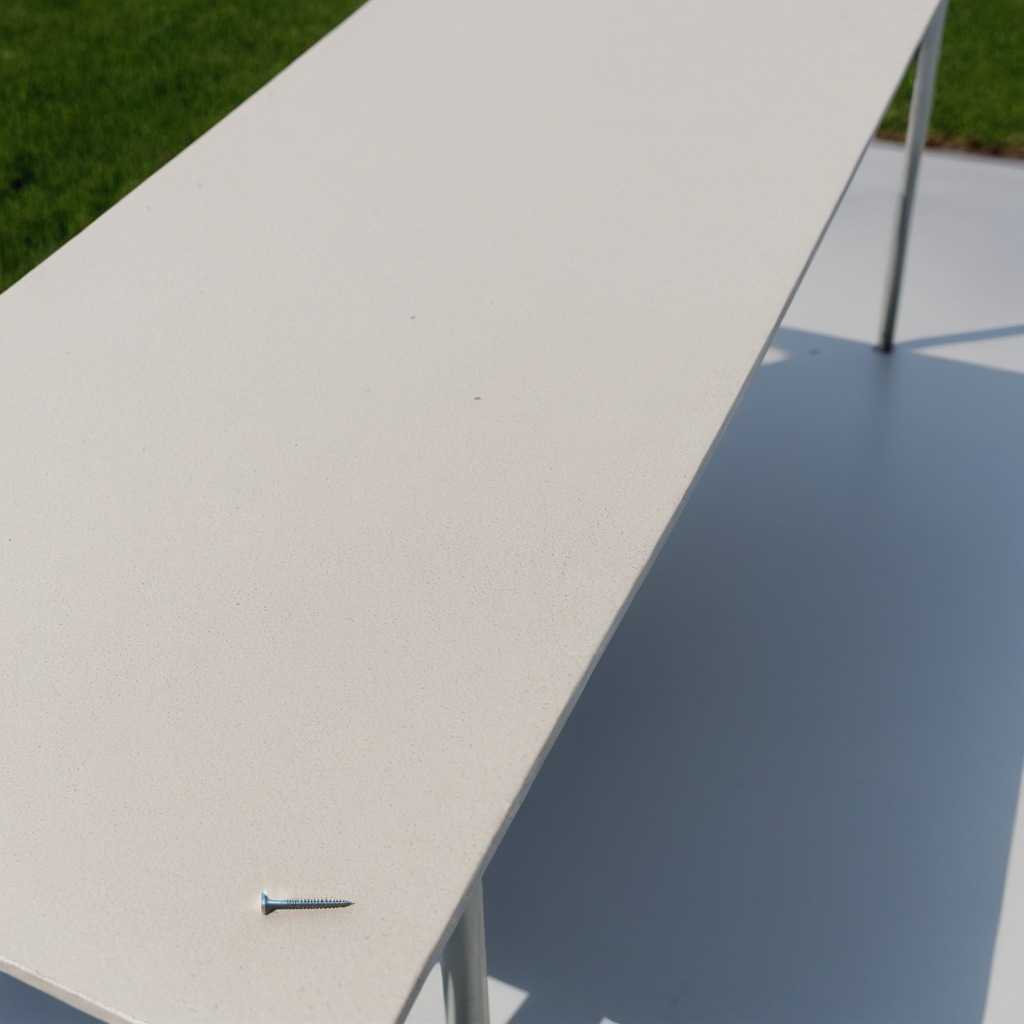
A metal screw is lying on a clean utility table in a temporary outdoor tool station.